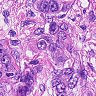
Metastatic tissue present: yes